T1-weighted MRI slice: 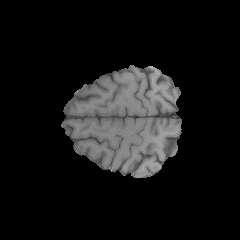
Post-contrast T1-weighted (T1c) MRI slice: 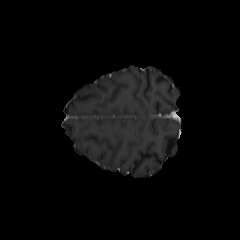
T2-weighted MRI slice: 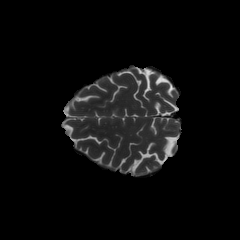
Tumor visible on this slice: no